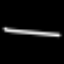
Label: line